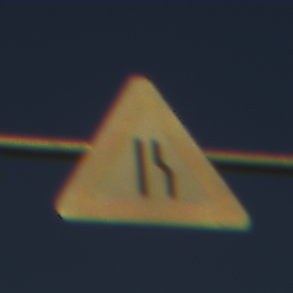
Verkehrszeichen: EinseitigVerengteFahrbahnRechts
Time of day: SunriseSunset
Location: Outdoor (Nature)
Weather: Clear
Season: NotSpecified
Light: Natural